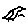
Label: bird